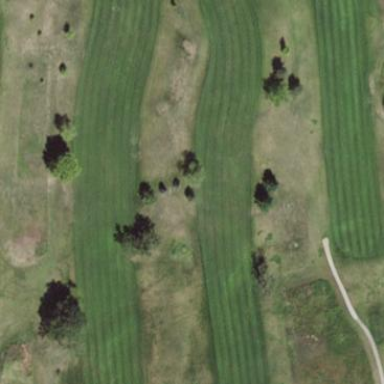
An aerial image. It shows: Scenic golf fairway.